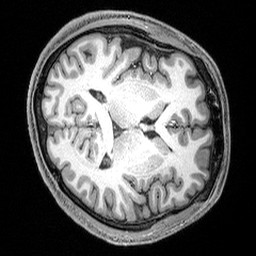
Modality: T1w
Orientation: axial
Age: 24
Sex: male
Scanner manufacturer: siemens
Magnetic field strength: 3 T
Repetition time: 2.3 s
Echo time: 0.00298 s